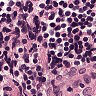
Metastatic tissue present: no